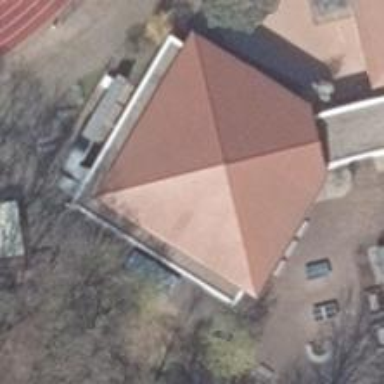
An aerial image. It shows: Auditorium.